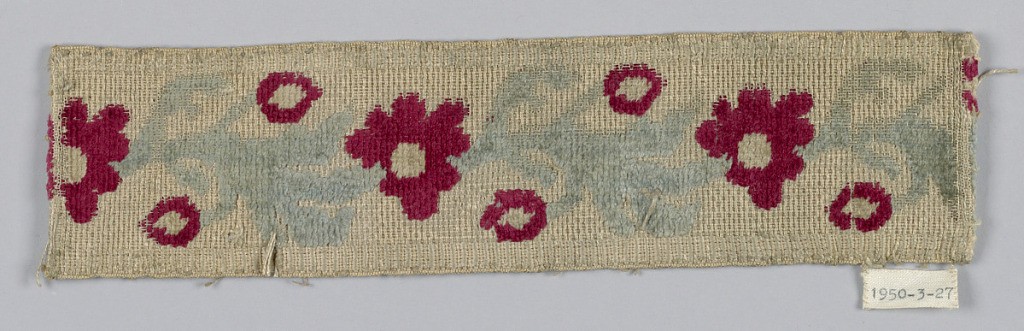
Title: Trimming
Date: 18th century
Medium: silk, linen Technique: velvet
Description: Trimming fragment of heavy white silk with a cut velvet vine pattern in blue and light red.